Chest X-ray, PA view. Patient: 65 years old, sex M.
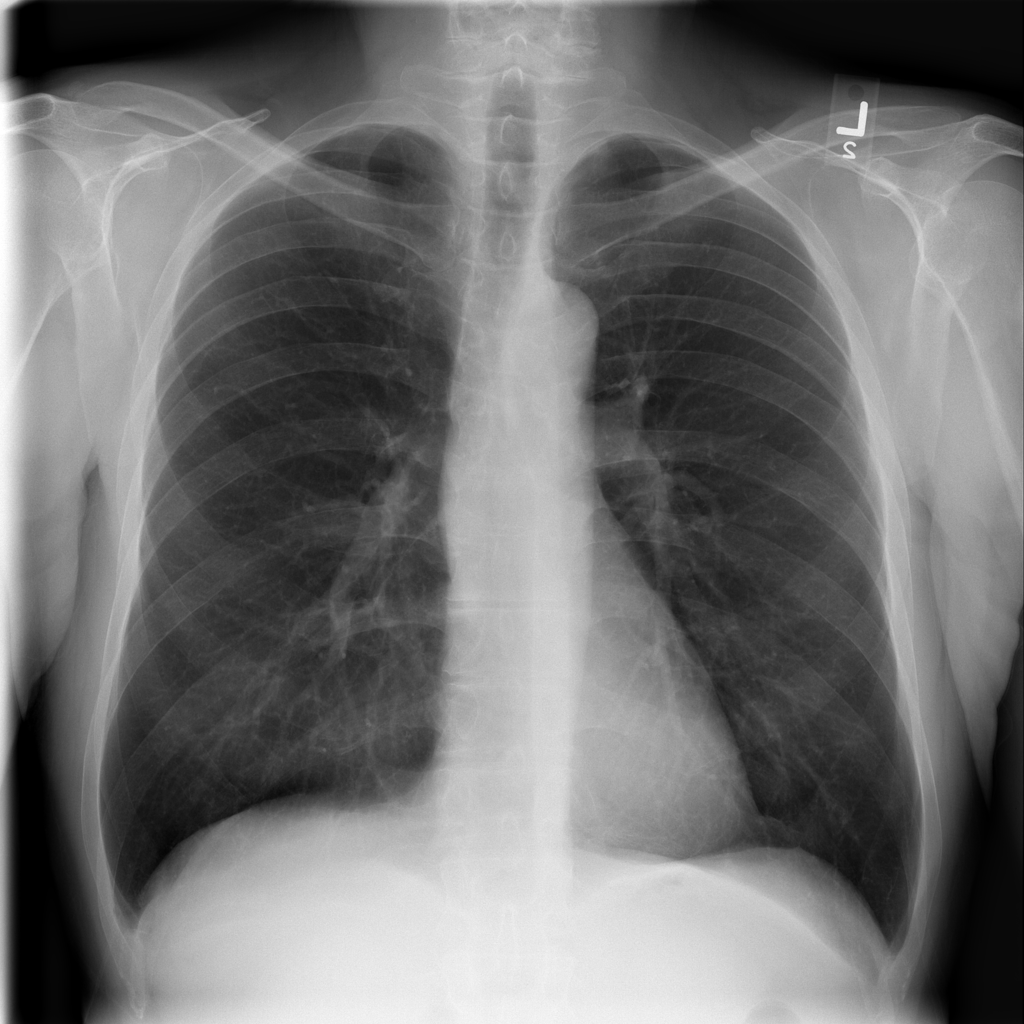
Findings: Infiltration